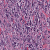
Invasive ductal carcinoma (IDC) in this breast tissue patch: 1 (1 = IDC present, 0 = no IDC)